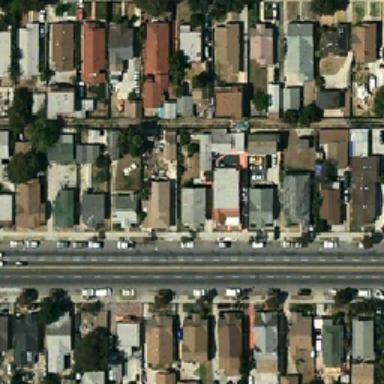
Three neat rows of houses crossed straight in the middle .